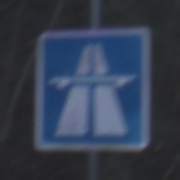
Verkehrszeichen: Autobahn
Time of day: MorningAfternoon
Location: Outdoor (Nature)
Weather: Overcast
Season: Winter
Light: Natural